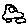
Label: car